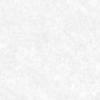
Label: no_change